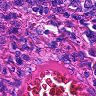
Metastatic tissue present: no